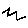
Label: zigzag